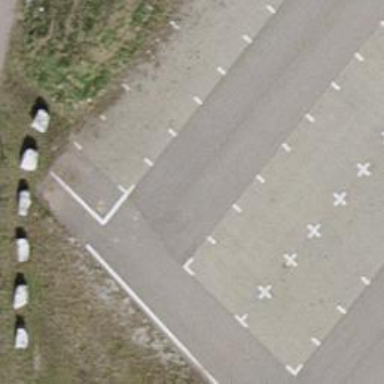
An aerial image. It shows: Road serving as parking aisle.